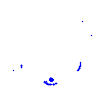
Particle: kaon